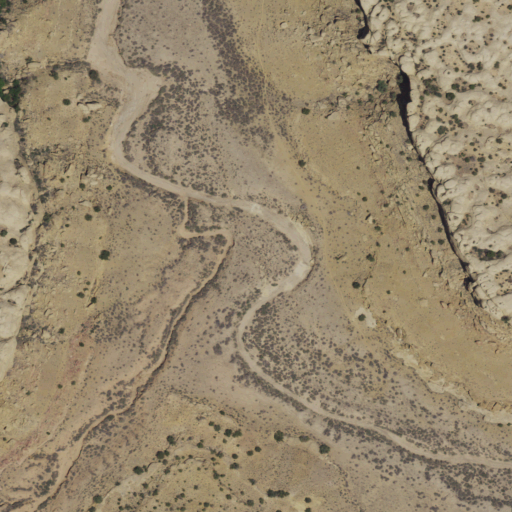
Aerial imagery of valley in New Mexico named Deadman Canyon containing only shrub